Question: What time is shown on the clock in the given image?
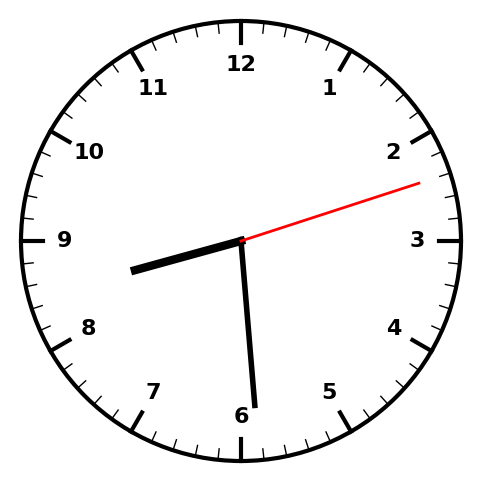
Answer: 08:29:12